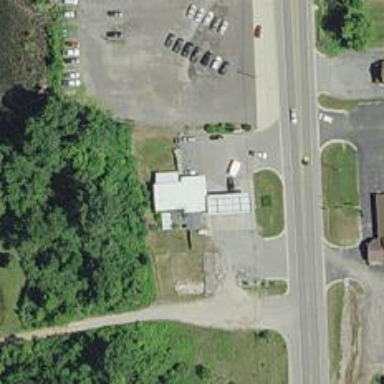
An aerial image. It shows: Convenience shop.